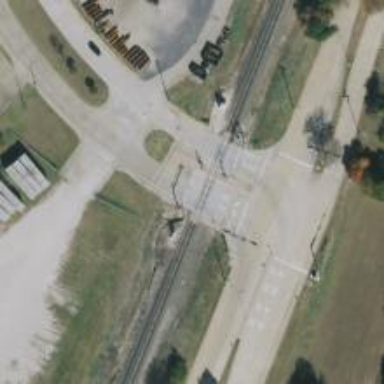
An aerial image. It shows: Level crossing with full barriers and lights.